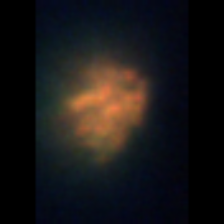
Taxon: Unknown_detritus
Group: Unknown